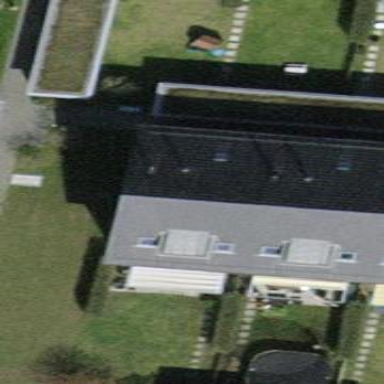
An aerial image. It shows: Building with tiled roof.